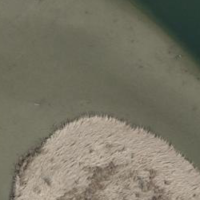
EUNIS habitat code: 15
Species observed at this site:
Phalacrocorax carbo
Corvus corone
Passer domesticus
Aythya ferina